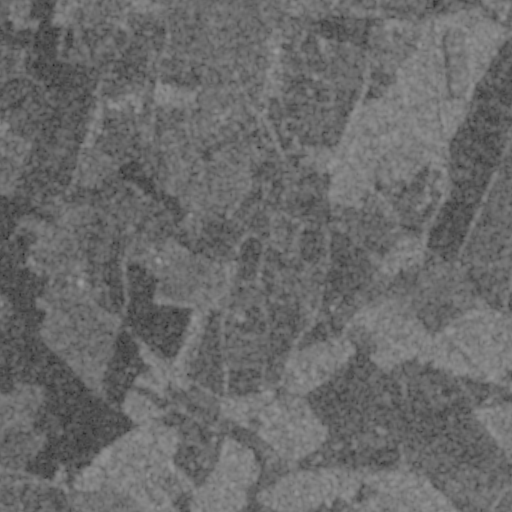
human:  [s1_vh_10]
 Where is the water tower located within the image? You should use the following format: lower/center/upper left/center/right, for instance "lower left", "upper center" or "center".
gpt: The water tower is located in the upper left of the image.
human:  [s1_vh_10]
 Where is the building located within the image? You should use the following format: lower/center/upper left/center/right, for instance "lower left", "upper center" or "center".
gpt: There is no building in the image.

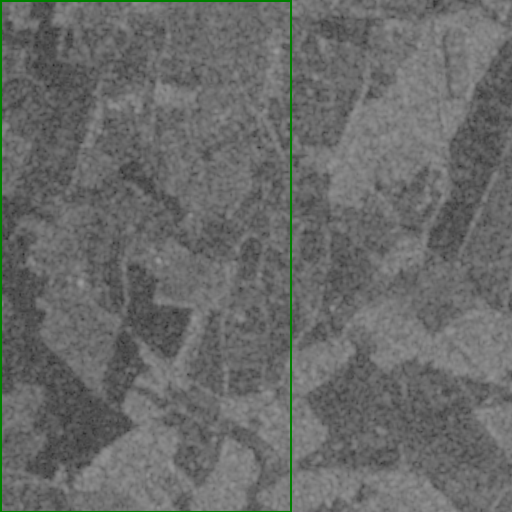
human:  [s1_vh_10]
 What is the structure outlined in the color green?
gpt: The structure outlined in green is a crop field.
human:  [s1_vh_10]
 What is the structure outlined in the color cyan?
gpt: There is no cyan outline.